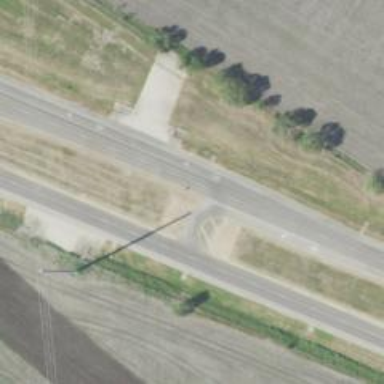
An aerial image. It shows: Tertiary_link road with asphalt surface.